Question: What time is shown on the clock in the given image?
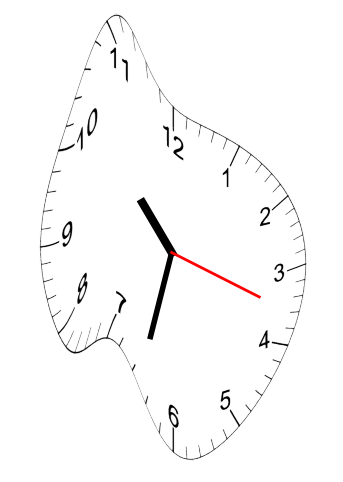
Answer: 10:32:18